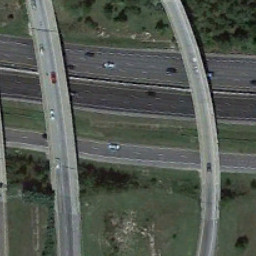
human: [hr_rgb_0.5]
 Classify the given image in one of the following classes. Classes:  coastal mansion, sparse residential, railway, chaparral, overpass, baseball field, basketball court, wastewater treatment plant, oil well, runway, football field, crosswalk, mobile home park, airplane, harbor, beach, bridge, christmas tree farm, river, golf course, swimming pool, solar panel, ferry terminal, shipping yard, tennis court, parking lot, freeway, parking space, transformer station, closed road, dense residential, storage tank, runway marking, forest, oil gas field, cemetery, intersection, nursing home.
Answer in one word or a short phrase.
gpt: overpass